Question: I'm facing a problem regarding the order of the lat/lng in the following query, it works if i put the coordinates in the wrong order (lng,lat). However geography::Point should take the lat then lng, this is very weird. I tried checking the lat/lng on google maps, and its in the correct position, the polygone in a clockwise order, everything looks fine, the query is as follows:
'''
DECLARE @branch_id int = 0;
DECLARE @point geography;
SET @point = geography::Point(31.3353608924066, 30.0798141318826, 4326);
SELECT B.ID, B.DeliveryZone, A.LatLong
FROM [dbo].[Branches] AS B
INNER JOIN [dbo].Addresses AS A ON B.AddressID = A.ID
WHERE B.ServiceProviderID = 2 AND
B.Deleted = 0 AND
B.DeliveryZone.STBuffer(1000).STIntersects( @point ) > 0 ;
'''

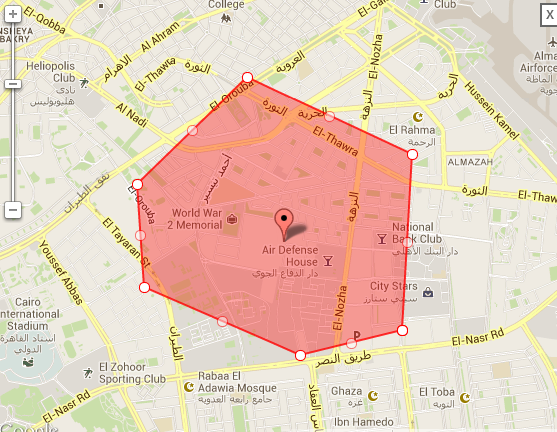
Answer: The <URL> is inconsistent. It says:
Latitude is generally used as a y-coordinate, that is, how far north or south you are from the equator.
The same inconsistency is given for Long:
Of course, longitude is usually intepreted as an x-coordinate, that is, how far east or west you are from the prime meridian.
Also, lat and lng aren't used by all SRIDs, just ones that define unprojected coordinate systems like 4326, so "Lat" and "Long" are poor choices for generic parameter names in the documentation.
Based on these issues in the docs, it's most likely that for EPSG 4326, the database expects coordinates in '(x,y)' order, so '(lng, lat)', '(lat, lng)'. This also is consistent with the way most other spatial systems define coordinates in EPSG 4326.